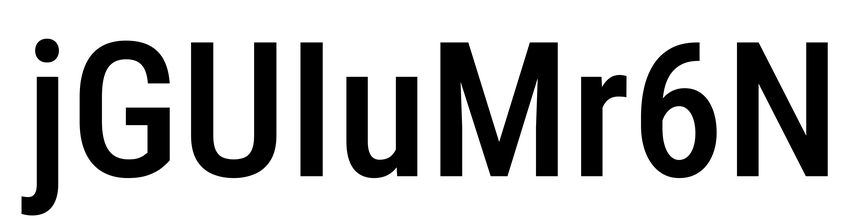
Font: Roboto_Condensed_Medium